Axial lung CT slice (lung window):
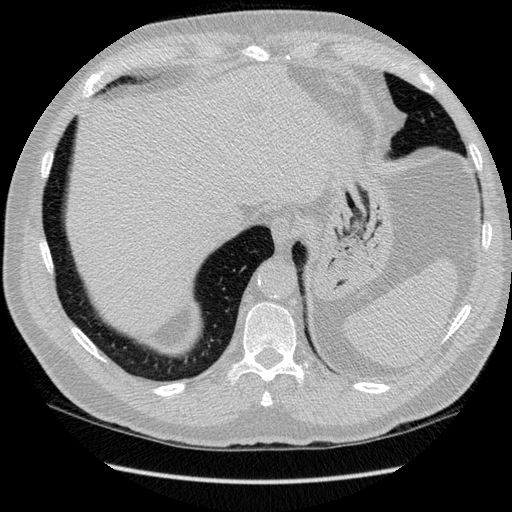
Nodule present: no